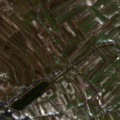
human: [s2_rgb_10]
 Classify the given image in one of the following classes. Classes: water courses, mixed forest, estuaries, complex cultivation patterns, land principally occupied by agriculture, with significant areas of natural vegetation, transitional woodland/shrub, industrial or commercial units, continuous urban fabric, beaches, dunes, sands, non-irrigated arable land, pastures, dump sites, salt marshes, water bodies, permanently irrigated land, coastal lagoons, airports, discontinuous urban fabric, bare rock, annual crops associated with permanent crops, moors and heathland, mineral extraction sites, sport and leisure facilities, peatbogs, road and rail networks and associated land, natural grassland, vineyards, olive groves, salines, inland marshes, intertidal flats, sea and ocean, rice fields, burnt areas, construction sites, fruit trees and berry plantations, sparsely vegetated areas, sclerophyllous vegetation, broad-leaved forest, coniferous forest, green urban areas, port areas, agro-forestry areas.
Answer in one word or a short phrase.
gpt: non-irrigated arable land, complex cultivation patterns, land principally occupied by agriculture, with significant areas of natural vegetation